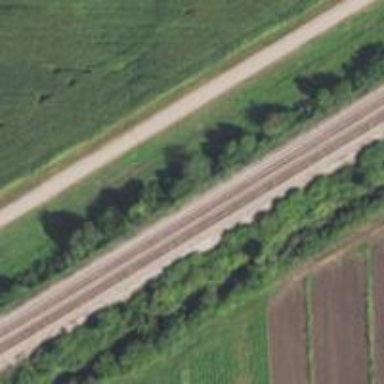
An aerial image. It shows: Railway track.